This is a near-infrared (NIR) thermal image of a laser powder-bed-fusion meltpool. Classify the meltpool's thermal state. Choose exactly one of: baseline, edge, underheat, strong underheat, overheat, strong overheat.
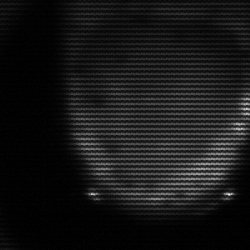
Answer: edge